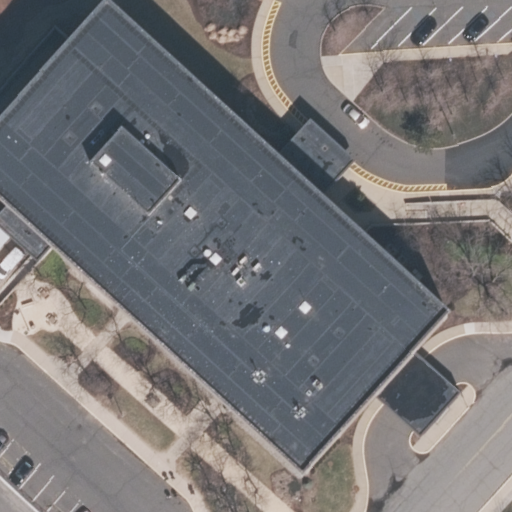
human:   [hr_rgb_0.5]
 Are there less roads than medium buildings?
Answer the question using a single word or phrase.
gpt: no

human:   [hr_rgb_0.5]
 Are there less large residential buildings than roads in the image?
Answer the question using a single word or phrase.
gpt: yes

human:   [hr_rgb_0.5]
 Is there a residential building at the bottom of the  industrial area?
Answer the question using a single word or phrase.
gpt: no

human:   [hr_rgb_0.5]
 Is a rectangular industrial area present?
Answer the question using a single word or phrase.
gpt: yes

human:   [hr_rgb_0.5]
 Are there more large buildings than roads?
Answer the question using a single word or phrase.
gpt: no

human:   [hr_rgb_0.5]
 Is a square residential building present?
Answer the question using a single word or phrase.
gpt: no

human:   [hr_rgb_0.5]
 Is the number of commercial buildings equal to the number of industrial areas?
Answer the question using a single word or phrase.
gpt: no

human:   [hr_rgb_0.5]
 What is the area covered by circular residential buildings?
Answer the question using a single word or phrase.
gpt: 0m2

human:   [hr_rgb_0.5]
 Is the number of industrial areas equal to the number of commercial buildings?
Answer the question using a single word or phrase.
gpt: no

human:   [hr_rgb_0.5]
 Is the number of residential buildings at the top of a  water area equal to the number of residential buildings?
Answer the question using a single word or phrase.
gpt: no

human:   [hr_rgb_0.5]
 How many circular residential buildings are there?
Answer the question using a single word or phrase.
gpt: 0

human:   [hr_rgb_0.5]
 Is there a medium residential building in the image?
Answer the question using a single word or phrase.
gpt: no

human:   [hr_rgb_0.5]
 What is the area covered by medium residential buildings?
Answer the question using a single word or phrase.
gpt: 0m2

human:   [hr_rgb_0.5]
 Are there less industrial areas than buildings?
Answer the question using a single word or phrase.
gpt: no

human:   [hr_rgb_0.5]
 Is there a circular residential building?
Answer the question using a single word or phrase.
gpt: no

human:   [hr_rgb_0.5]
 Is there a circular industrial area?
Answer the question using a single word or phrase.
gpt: no

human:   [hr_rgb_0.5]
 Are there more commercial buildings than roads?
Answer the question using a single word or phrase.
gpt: no

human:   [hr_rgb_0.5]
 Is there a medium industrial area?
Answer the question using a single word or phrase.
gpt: no

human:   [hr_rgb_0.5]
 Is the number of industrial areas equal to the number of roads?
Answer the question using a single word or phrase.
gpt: no

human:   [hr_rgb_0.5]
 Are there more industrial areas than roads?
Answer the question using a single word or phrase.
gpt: no

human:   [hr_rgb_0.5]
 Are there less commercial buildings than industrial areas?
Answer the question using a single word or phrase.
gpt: yes

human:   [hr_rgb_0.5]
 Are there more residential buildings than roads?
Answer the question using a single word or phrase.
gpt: no

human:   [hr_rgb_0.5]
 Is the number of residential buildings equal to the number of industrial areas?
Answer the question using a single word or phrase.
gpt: yes

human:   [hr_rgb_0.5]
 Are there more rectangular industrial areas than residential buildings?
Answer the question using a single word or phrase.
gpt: no

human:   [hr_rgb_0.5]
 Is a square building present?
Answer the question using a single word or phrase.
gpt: no

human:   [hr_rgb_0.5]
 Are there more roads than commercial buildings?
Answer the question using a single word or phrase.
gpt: yes

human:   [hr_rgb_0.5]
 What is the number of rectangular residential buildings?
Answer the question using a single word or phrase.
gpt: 1

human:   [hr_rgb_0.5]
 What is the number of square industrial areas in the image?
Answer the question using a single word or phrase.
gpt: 0

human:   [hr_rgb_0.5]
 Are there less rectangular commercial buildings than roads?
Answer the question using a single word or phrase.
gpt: yes

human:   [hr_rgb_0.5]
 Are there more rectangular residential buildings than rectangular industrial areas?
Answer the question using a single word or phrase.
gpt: no

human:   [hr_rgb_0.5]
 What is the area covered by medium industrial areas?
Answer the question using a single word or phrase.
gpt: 0m2

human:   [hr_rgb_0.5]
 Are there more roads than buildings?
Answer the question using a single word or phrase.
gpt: yes

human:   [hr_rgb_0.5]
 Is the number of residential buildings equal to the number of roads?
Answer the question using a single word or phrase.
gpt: no

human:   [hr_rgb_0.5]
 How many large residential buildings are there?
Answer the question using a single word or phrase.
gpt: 0

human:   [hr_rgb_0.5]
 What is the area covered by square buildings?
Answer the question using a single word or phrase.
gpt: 0m2

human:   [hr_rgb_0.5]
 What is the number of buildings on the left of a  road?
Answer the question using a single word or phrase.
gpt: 1